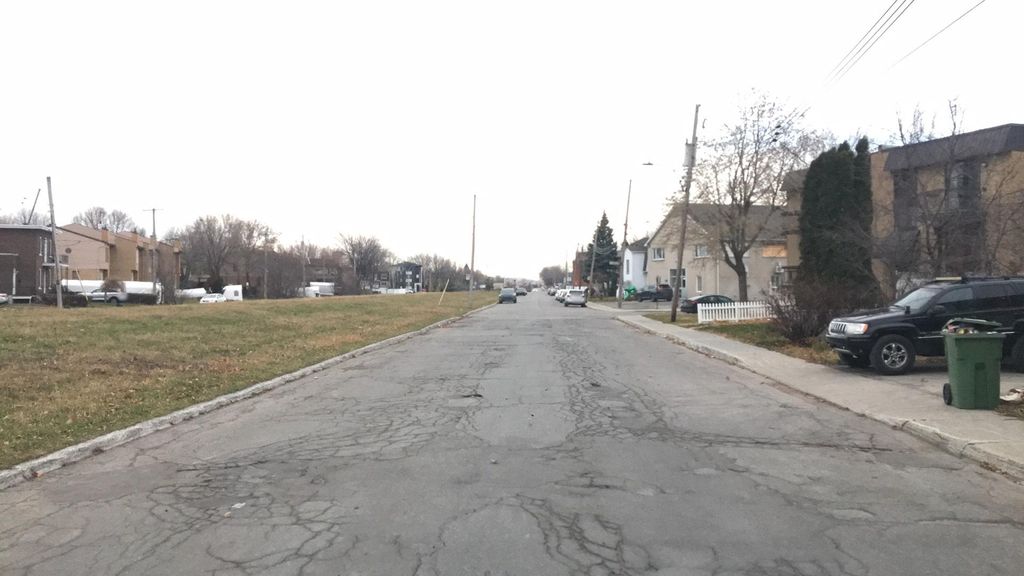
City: montreal